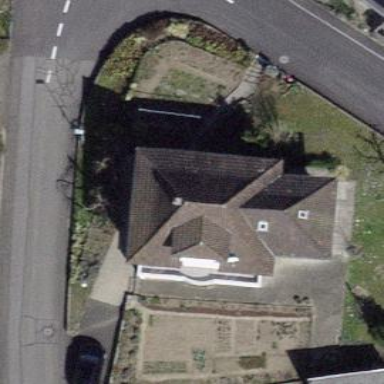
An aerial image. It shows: Residential building.